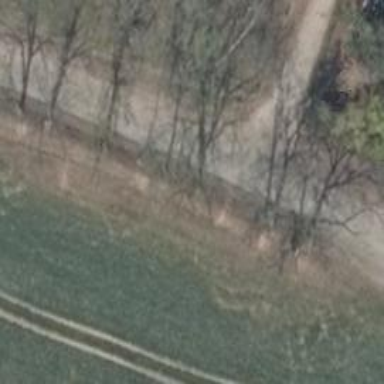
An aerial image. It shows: Beautiful avenue lined with deciduous broadleaved trees.